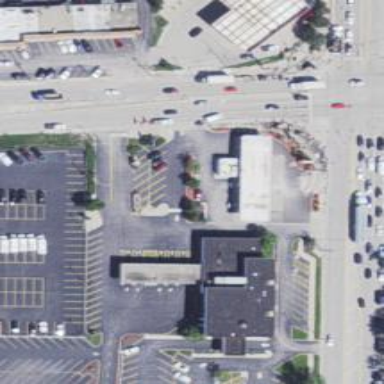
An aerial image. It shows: Convenience shop.